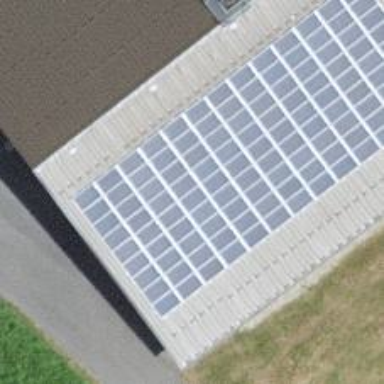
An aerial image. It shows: Solar photovoltaic panel generator.